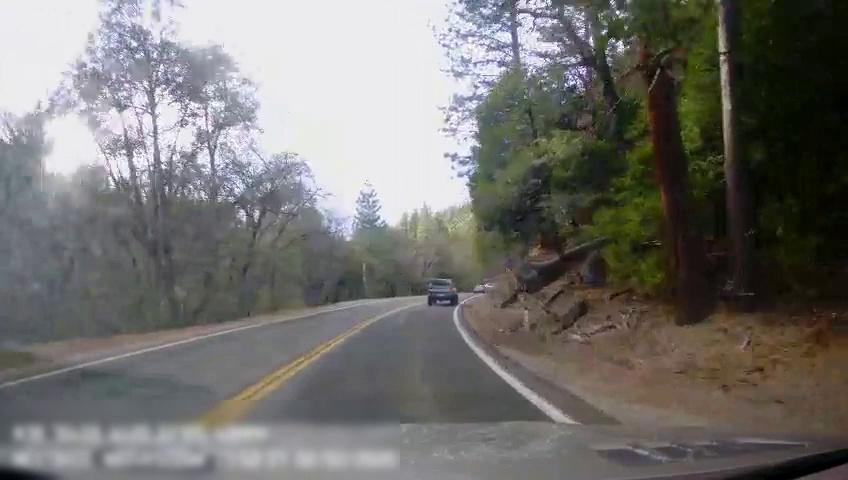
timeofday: Day
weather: Sunny
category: Drivable Space
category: Vehicles | SUV
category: Vehicles | Truck
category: Lanes | Current Lane
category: Lanes | Opposite Lane
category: Lanes | Opposite Lane
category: Lanes | Opposite Lane